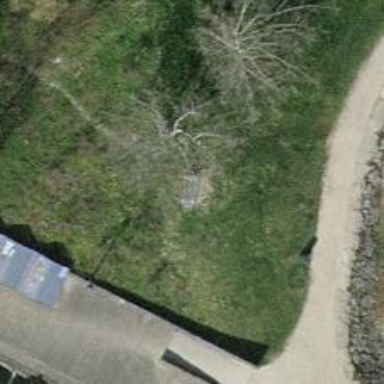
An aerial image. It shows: Bench.